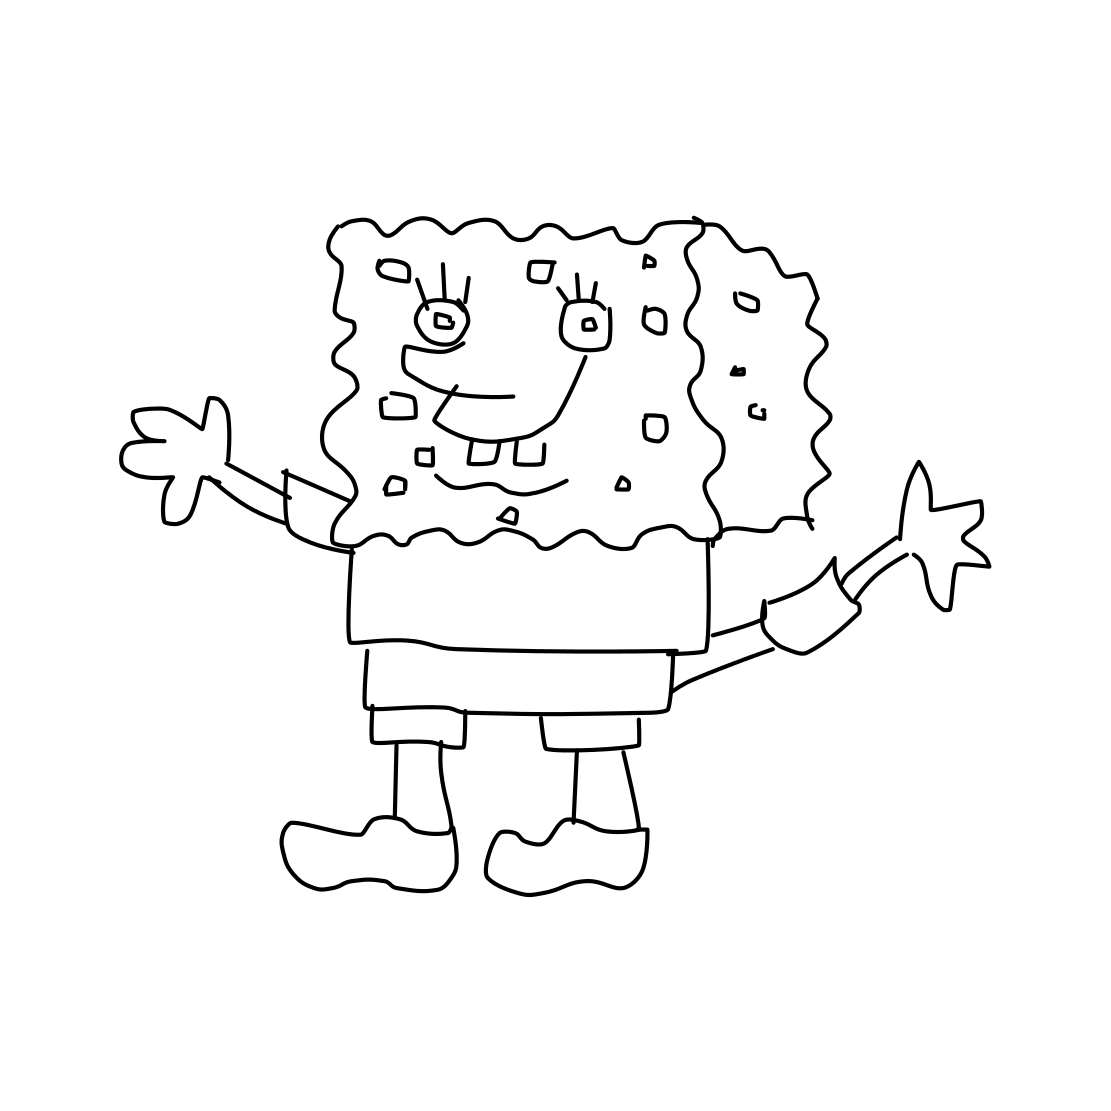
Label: sponge bob